Question: Hi Guys I am deploying a django project to elastic-beanstalk on AWS it currently is working fine, however I would like to know if it's a good or bad practice to allow the BrowsableAPIRenderer to be able to handle requests on my browser, I try to find anything related to it but there is really not too much documentation if not any at all. My App has a really strict permission policy, even when I access through the browsable API, it returns the following:
'''
{
"detail": "Authentication credentials were not provided."
}
'''
however it displays some sort of "information" about the endpoint. It's in that part where I find it difficult to define if I should allow it so that other developers can easily know what is going on, or on the other hand if it is a big risk to be accessible to the public.

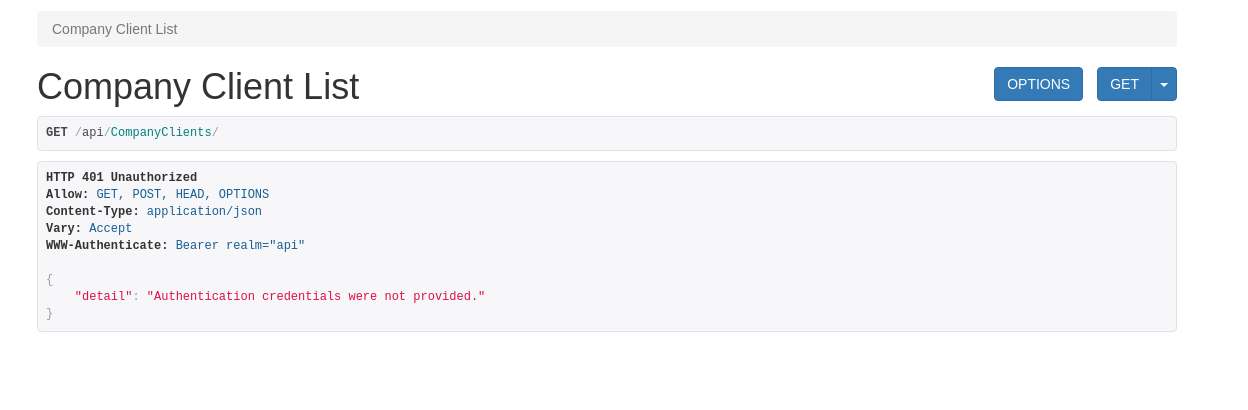
Answer: You may find <URL>, it is true that providing the BrowsableAPIRenderer would help development:
1. It provides simple UI interface to interact with model objects.
2. It can provide detailed debugging information.
3. A list of URLs can be shown in some API root
Based on your current settings, a user would at least need to log on either in DRF login page or Django ADMIN page to see and interact with your API.
You can enable the BrowsableAPI in development but disable it in your production settings <URL>.
In production, I wouldn't want other users, who have write permission, to interact with the APIs via BrowsableAPI. It will force the other users to use the front end app or other secure app to interact with APIs. That would provide a secure layer to forbid descriptive actions done using BrowsableAPI.